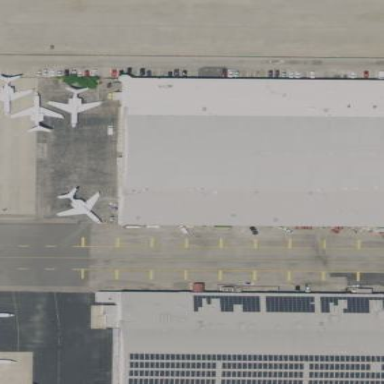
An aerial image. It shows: Building that is hangar at the airport.